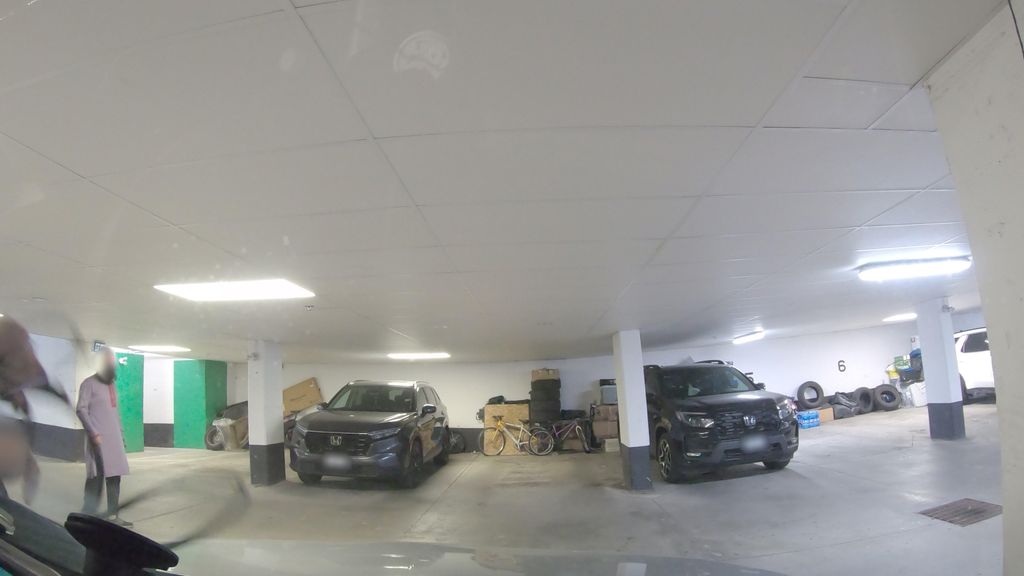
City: toronto